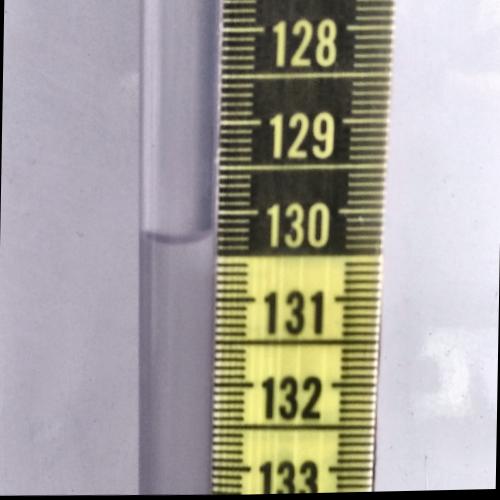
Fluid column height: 130.3 cm